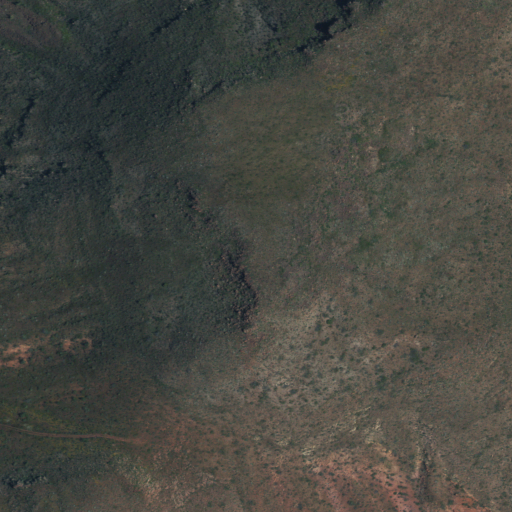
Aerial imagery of mountain in California named Table Mountain containing shrub and grassland